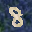
Label: 8